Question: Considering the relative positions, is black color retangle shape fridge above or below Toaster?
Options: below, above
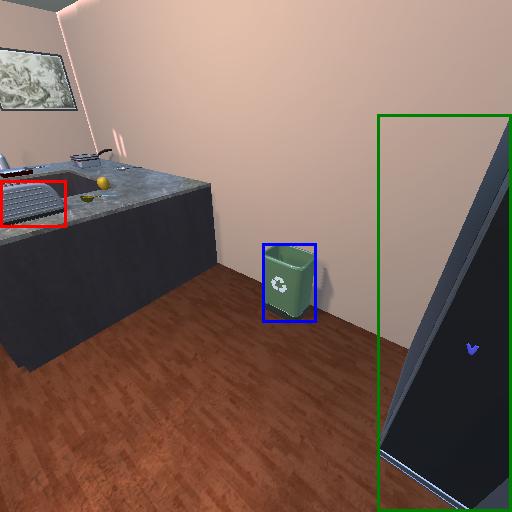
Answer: below